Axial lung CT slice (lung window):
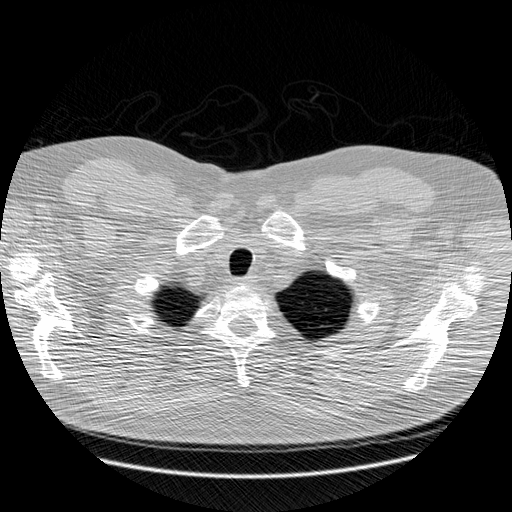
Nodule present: no